Question: I'm trying to achieve the following:
I have an image in the background and a moving element in the foreground. I want to show the foreground element only while it's overlapping the background element. In the snippet below, the globe represents the background element, and the red square is the foreground element.
Here is a demonstration what I want it to look like:

The first things that came to mind were the css clip-path and mask-image properties, but I couldn't really get it to work.
Thanks in advance!
'''
.world {
position: absolute;
top: 100px;
left: 100px;
}
.world img{
width: 300px;
height: auto;
}
.testelement {
width: 50px;
height: 50px;
background-color: red;
position: absolute;
left: 75px;
top: 200px;
}
'''
'''
<div class="world">
<img src="https://png2.kisspng.com/sh/bfd975773964bd26a28b9eecfb96b970/L0KzQYm3U8I6N5hwj5H0aYP2gLBuTgdwep1pRdl1b3LoPbTzigAuaaN5RddqcoTrPbTokwRwd58yTdNrZETkdom4VvU3QWczUKgBMEK2R4a4VcIzO2Y5UaUBMEm2SHB3jvc=/kisspng-world-globe-clip-art-earth-cartoon-5abd4af816e696.8660237515223549360938.png"/>
</div>
<div class="testelement">
</div>
'''
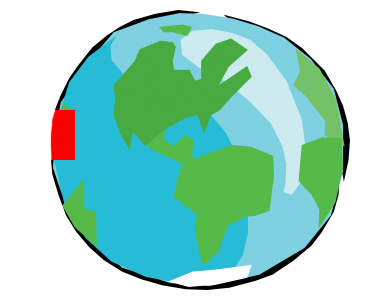
Answer: Here is an idea with 'mask'. Simply use the same image inside the mask on the container where the size is defined by the image. Then make the red square inside that container:
'''
.world {
position: absolute;
top: 100px;
left: 100px;
width:300px;
-webkit-mask:url(https://i.ibb.co/2qmJjxR/kisspng-world-globe-clip-art-earth-cartoon-5abd4af816e696-8660237515223549360938.png)
center/contain no-repeat;
mask:url(https://i.ibb.co/2qmJjxR/kisspng-world-globe-clip-art-earth-cartoon-5abd4af816e696-8660237515223549360938.png)
center/contain no-repeat;
}
.world img{
width: 100%;
display:block;
}
.testelement {
width: 50px;
height: 50px;
background-color: red;
position: absolute;
left: -20px;
top: 150px;
transition:1s all;
}
.world:hover .testelement{
left:20px;
}
'''
'''
<div class="world">
<img src="https://i.ibb.co/2qmJjxR/kisspng-world-globe-clip-art-earth-cartoon-5abd4af816e696-8660237515223549360938.png">
<div class="testelement">
</div>
</div>
'''